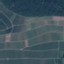
Land use / land cover class: PermanentCrop